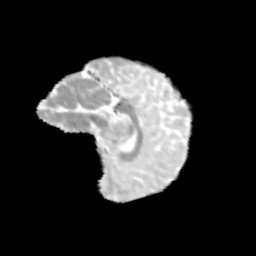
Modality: MD
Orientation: sagittal
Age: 12
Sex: male
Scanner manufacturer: siemens
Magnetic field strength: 3 T
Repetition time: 3.8 s
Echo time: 0.07 s